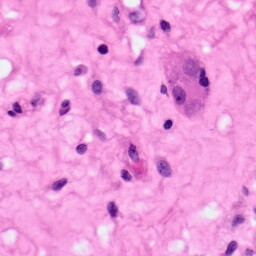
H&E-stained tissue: Pancreatic